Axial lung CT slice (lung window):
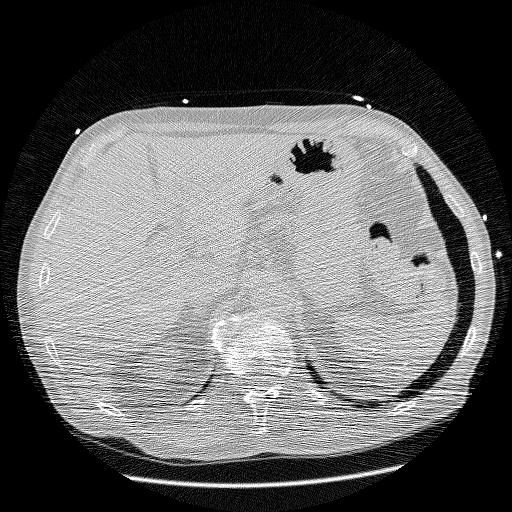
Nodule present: no